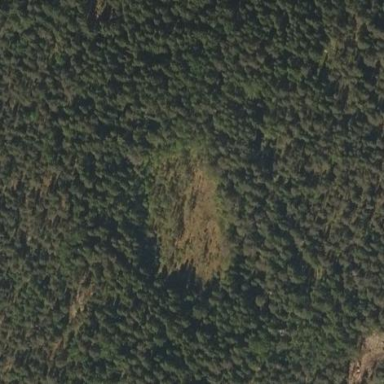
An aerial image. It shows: Area covered in scrub vegetation.